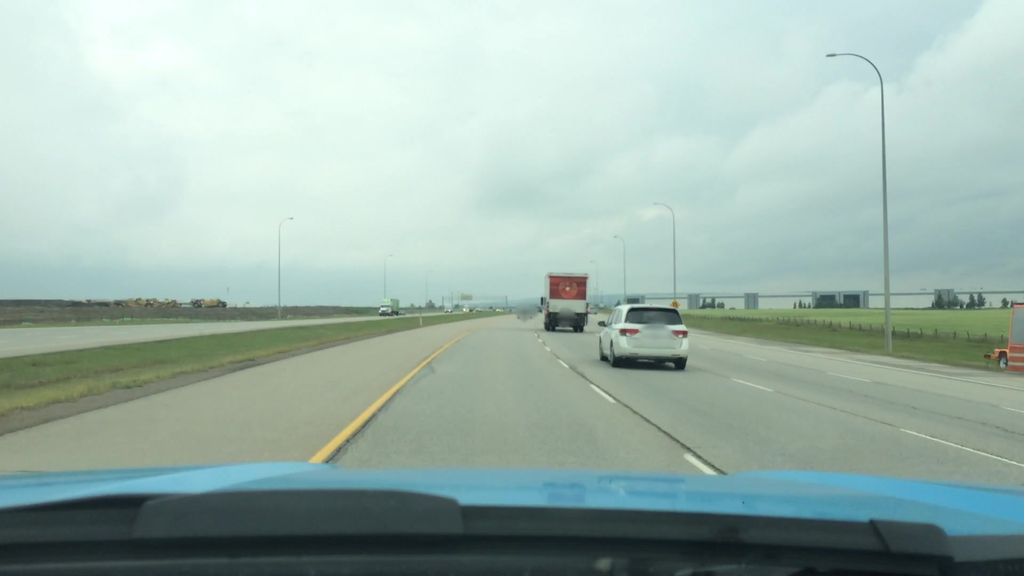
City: calgary